Field crop: tomato
Growth stage: 2
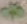
Species: solanum